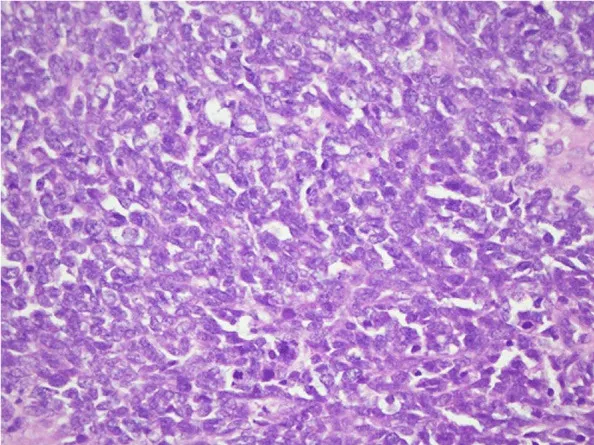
Prominent mitotic activity.
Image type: pathology (h&e)